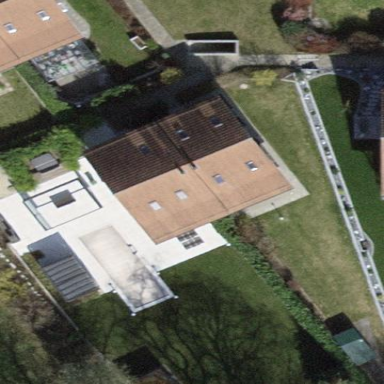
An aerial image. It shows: Gabled roof house.